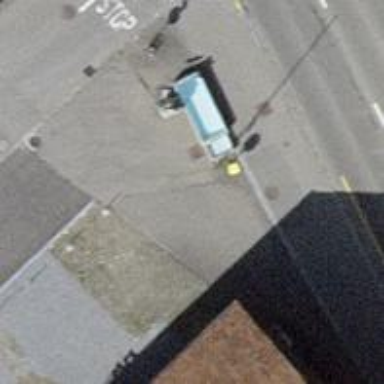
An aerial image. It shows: Post box is visible.